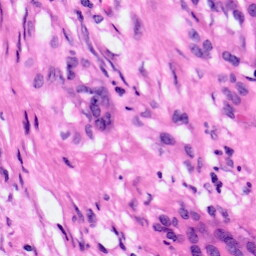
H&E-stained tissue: Pancreatic